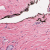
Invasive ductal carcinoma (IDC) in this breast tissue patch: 0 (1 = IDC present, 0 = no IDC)